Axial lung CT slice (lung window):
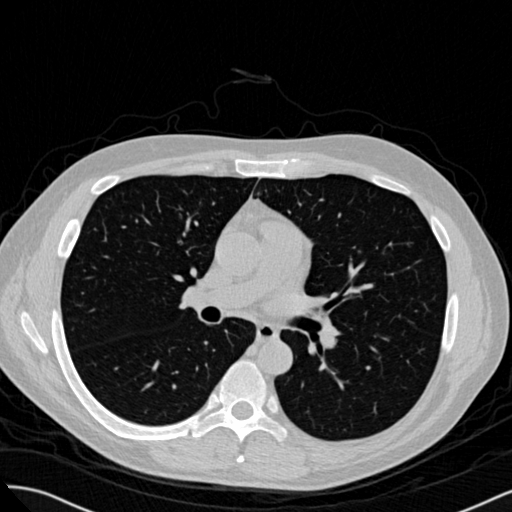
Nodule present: no